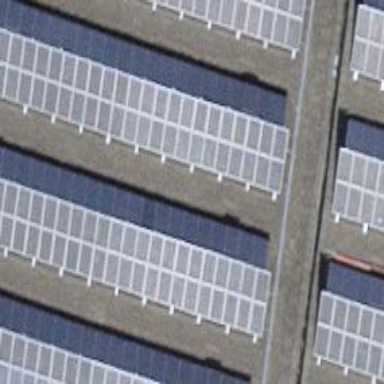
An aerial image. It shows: Solar power generator utilizing photovoltaic technology with solar photovoltaic panels.